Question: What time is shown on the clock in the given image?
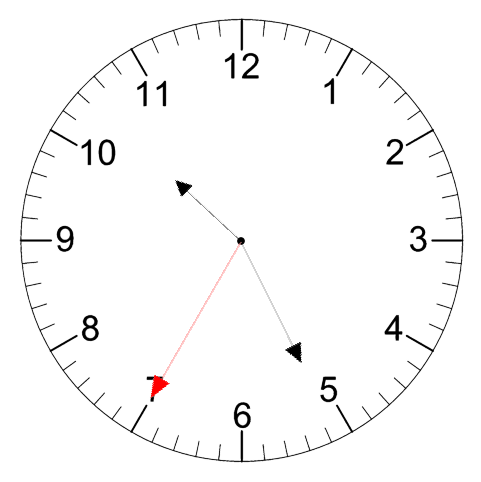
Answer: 10:25:35